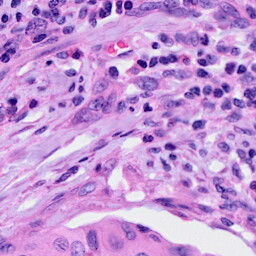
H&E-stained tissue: Cervix